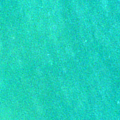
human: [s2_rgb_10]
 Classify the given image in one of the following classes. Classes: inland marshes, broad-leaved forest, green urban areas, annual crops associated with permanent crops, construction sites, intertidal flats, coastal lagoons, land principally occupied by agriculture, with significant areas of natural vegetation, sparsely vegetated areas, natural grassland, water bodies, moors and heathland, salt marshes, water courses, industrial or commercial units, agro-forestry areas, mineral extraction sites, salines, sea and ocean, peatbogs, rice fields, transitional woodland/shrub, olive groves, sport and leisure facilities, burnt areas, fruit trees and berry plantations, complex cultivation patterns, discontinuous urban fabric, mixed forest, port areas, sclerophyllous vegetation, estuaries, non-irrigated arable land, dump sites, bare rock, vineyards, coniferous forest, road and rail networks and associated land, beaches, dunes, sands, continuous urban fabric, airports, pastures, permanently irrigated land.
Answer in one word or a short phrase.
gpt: sea and ocean